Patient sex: M
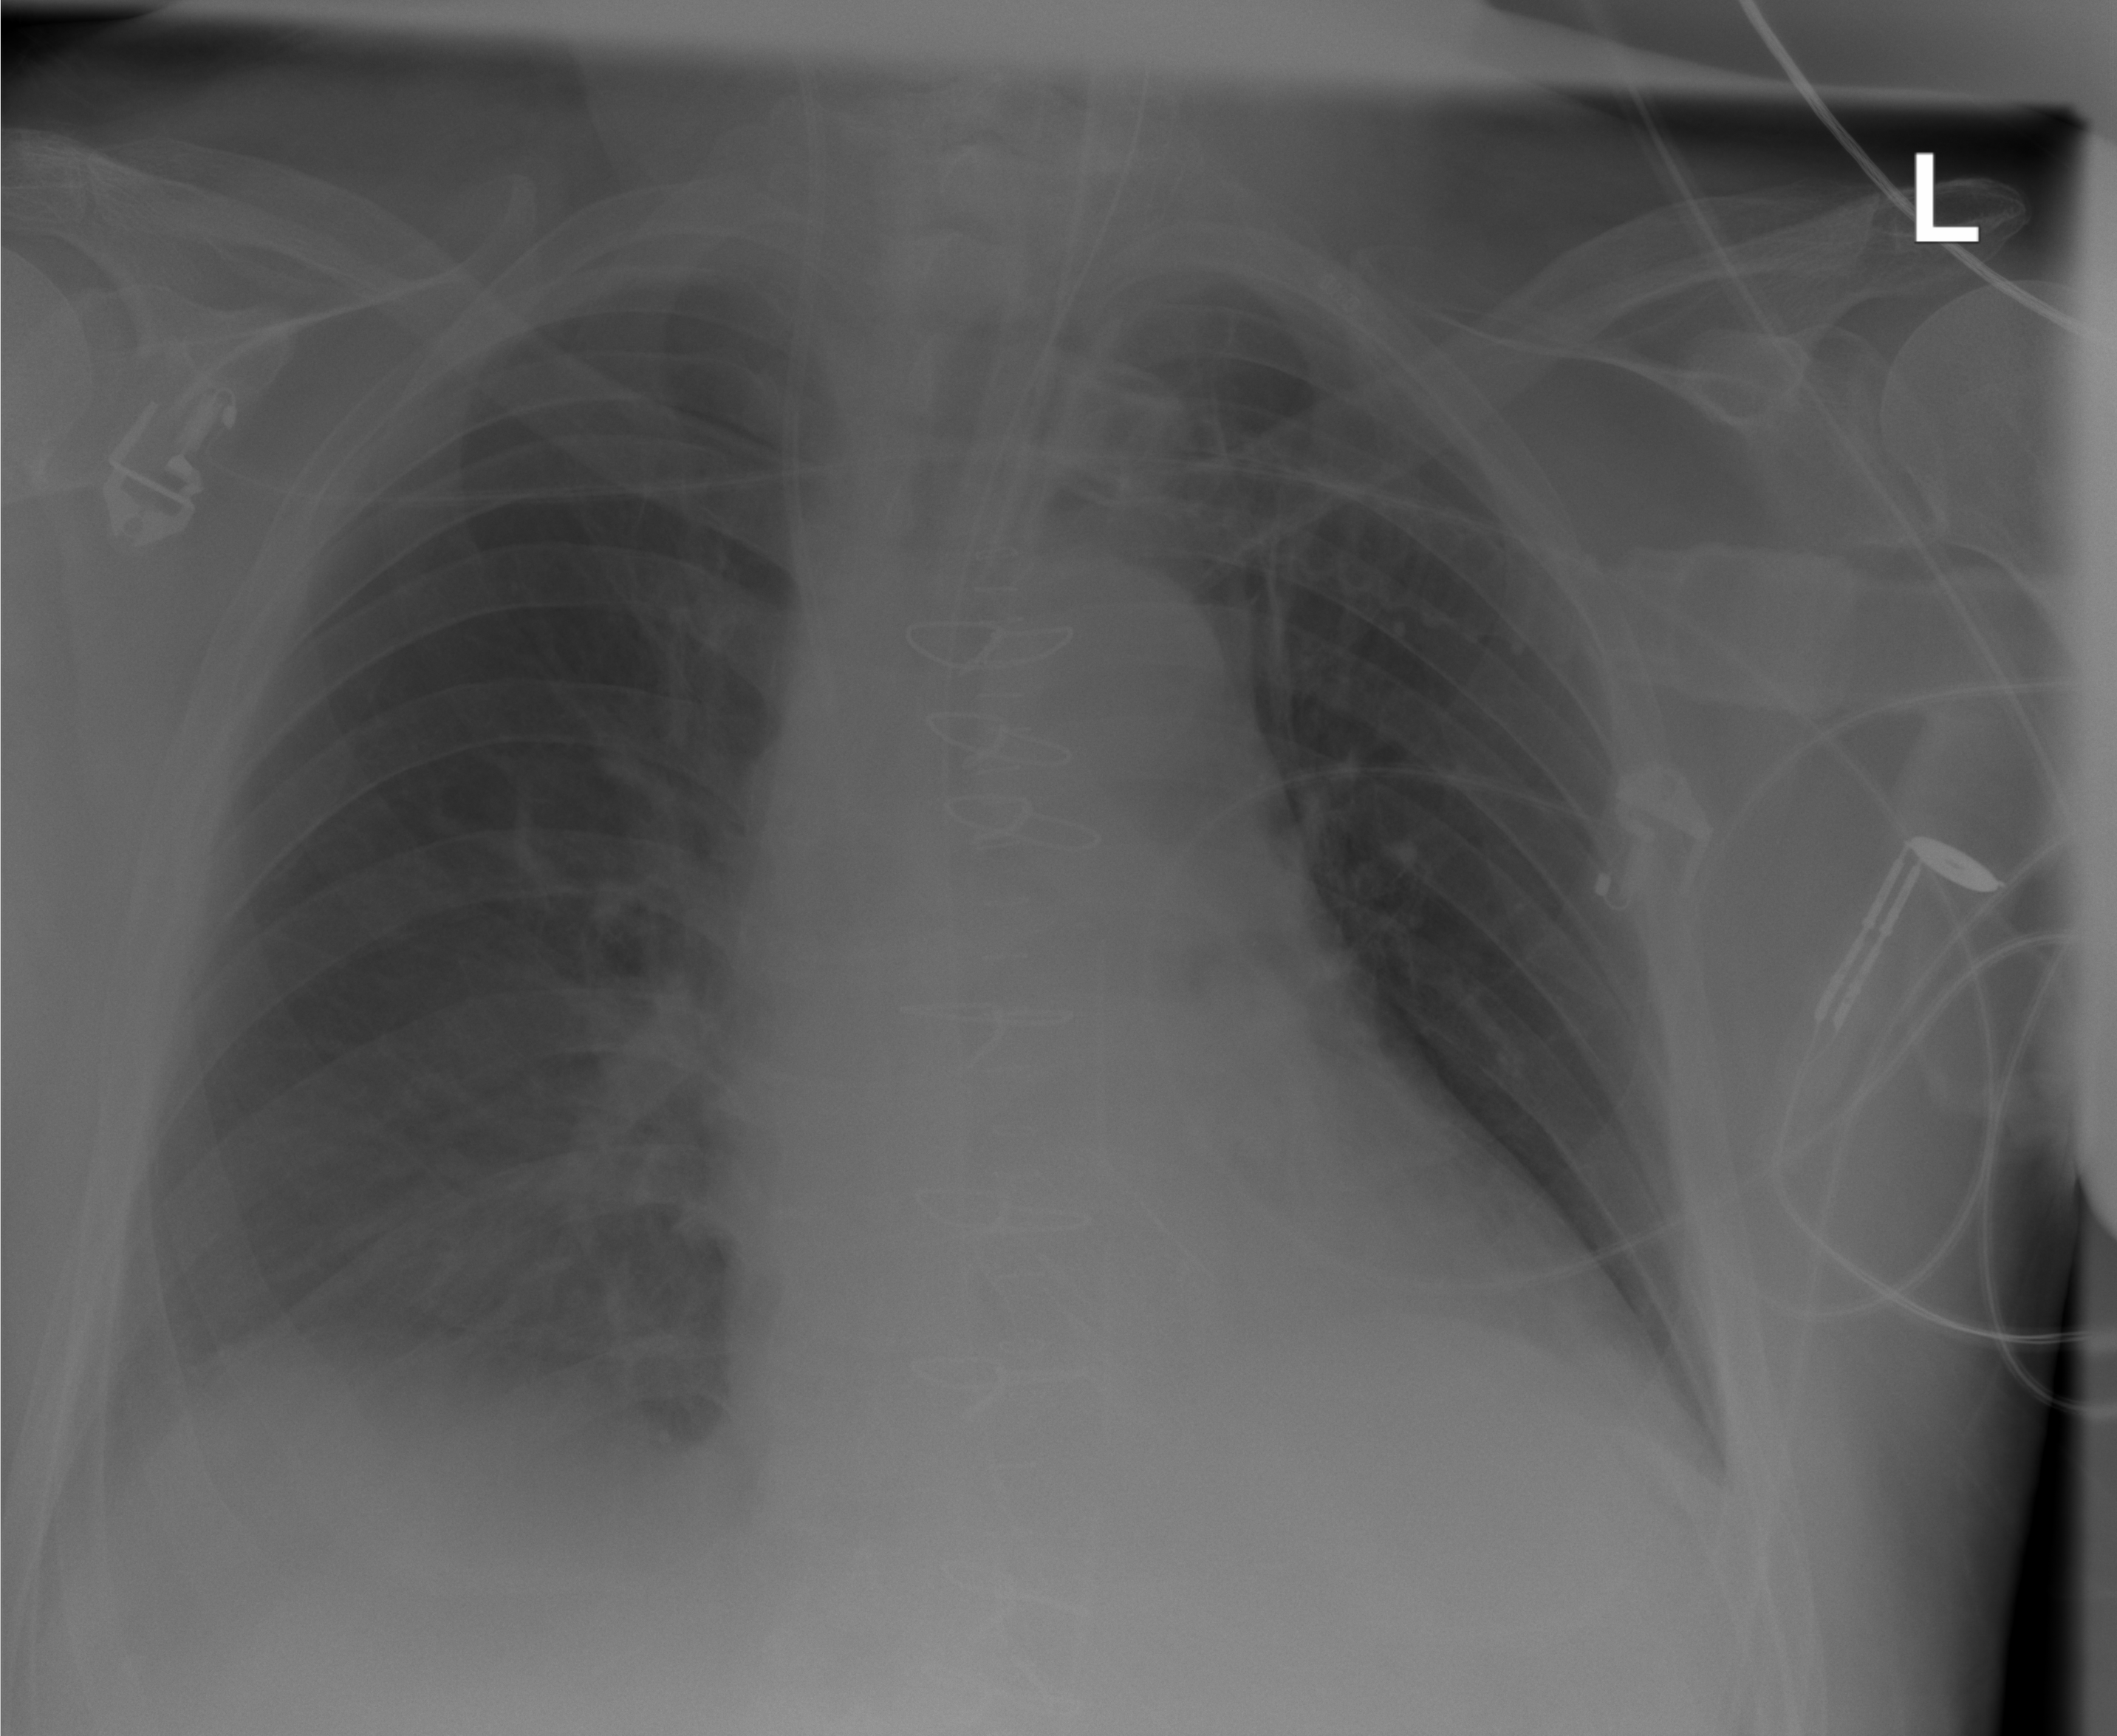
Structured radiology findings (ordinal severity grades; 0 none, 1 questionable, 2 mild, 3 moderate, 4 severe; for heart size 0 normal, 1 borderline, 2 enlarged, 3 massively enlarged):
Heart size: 2
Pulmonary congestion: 0
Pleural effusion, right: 2
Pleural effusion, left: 2
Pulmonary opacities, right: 0
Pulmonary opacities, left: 0
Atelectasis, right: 0
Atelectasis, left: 2